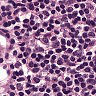
Metastatic tissue present: no